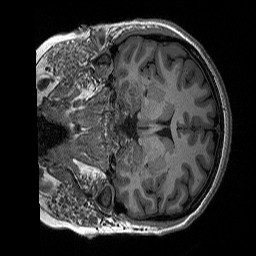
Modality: T1w
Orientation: coronal
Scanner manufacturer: siemens
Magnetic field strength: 3 T
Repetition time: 2.3 s
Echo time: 0.00298 s